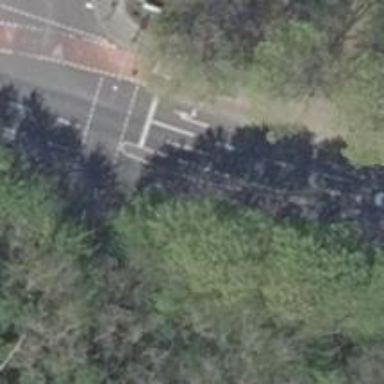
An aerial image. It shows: Public transport stop position.